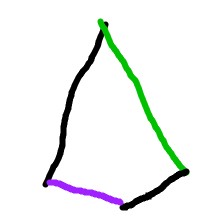
Shape: kite